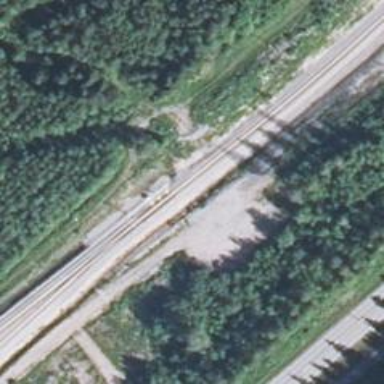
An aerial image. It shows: Uncontrolled crossing.